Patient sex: M
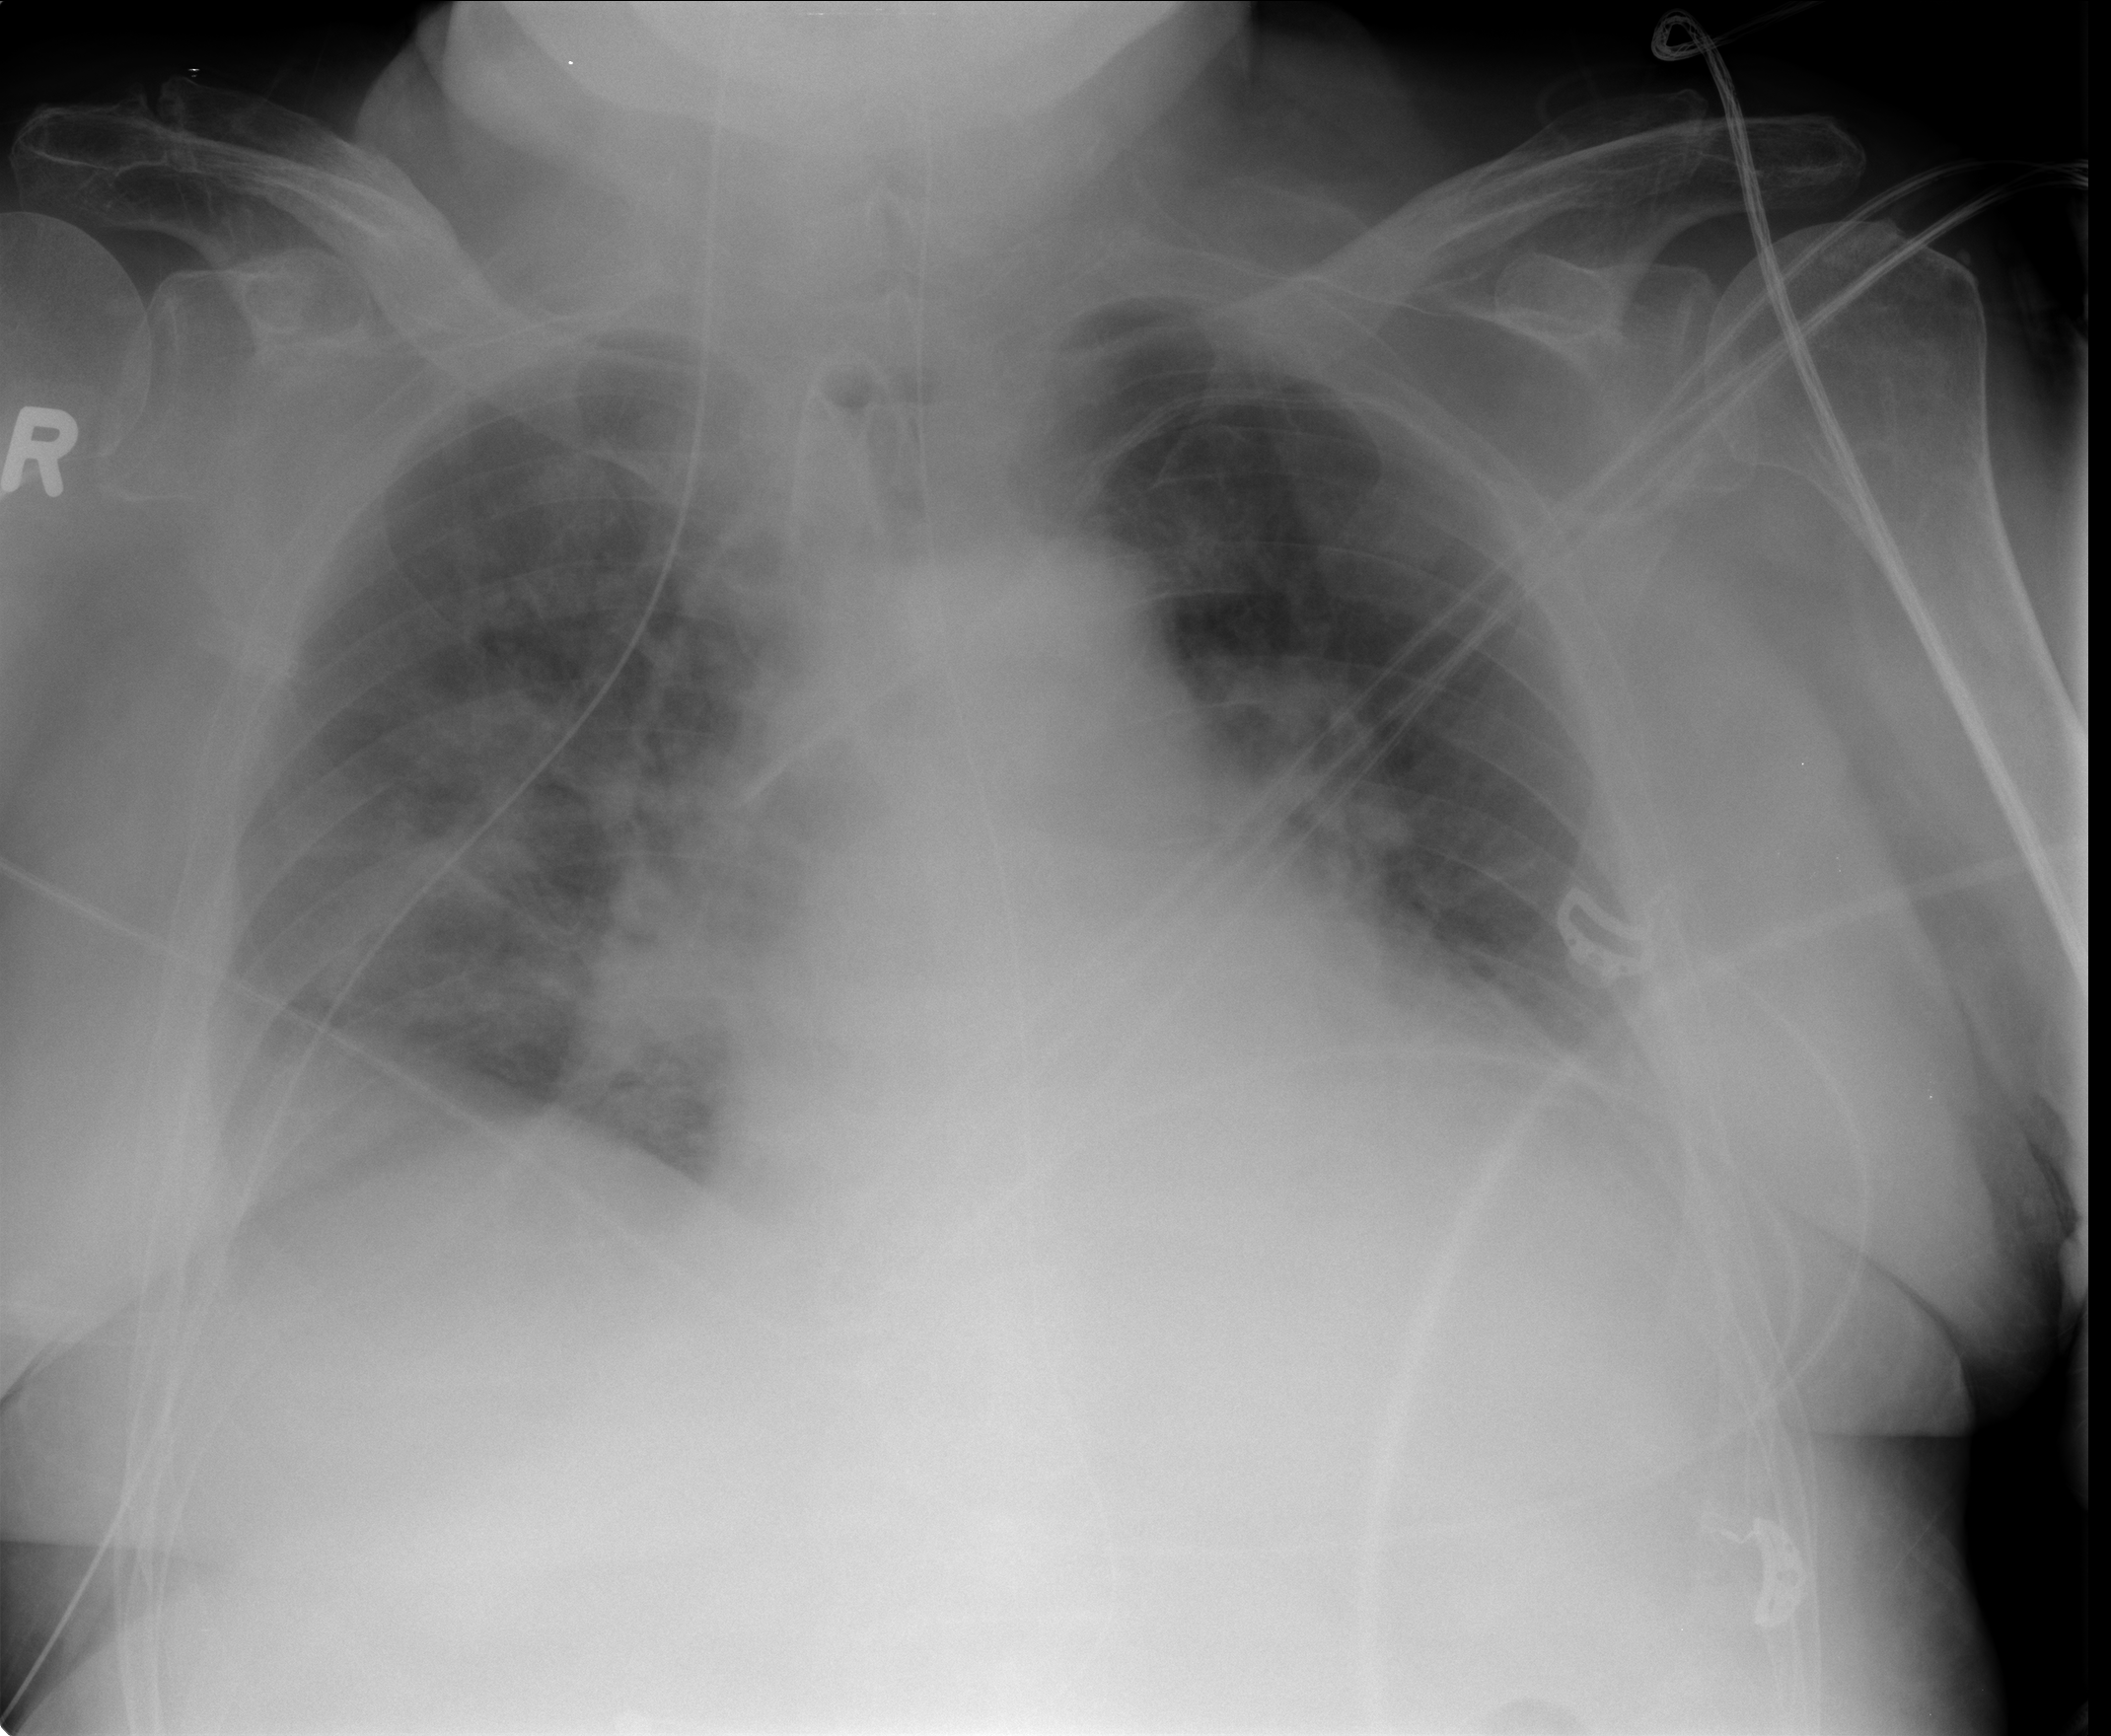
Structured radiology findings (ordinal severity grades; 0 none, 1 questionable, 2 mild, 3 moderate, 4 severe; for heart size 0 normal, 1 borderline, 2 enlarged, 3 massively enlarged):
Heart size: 2
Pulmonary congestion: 2
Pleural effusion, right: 2
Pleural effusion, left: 2
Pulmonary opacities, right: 3
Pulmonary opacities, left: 1
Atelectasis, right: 2
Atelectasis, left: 2